Question: What color is the Collect Rewards button?
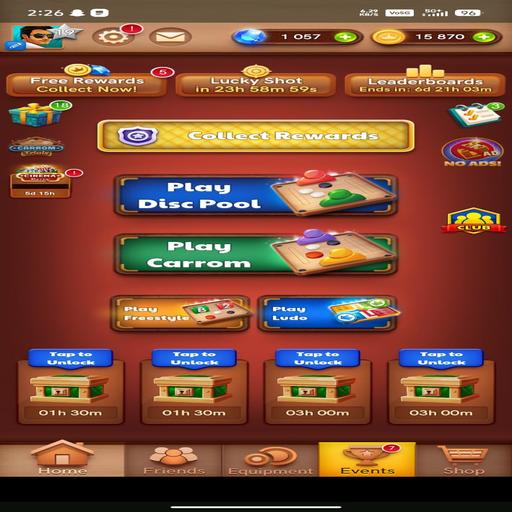
Answer: Yellow